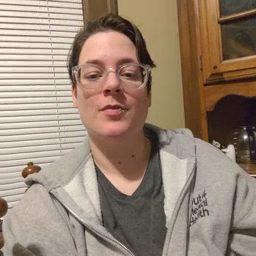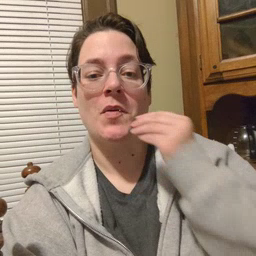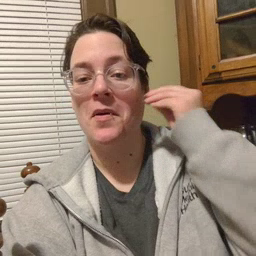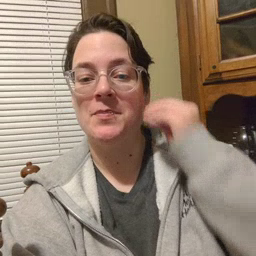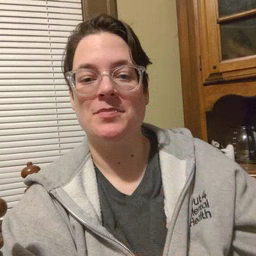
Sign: home